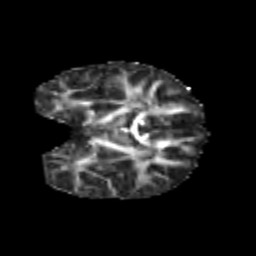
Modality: FA
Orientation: coronal
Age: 6
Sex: female
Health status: healthy